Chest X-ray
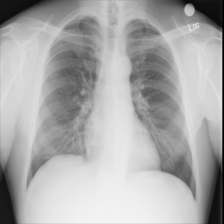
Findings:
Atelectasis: negative
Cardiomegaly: negative
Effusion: negative
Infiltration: negative
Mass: negative
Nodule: negative
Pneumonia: negative
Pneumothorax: negative
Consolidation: negative
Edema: negative
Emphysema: negative
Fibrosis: negative
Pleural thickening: negative
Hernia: negative